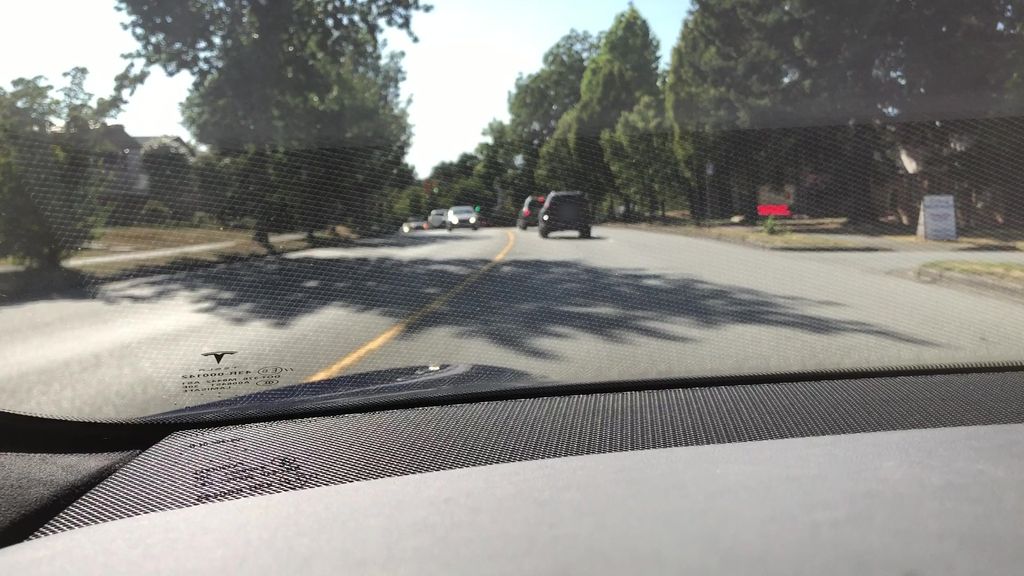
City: vancouver